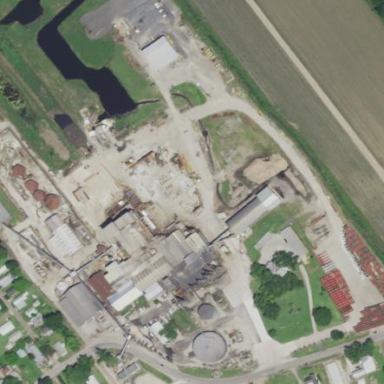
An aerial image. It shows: Sugar refinery located in industrial area.